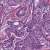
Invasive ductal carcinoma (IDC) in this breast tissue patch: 1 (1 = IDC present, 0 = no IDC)